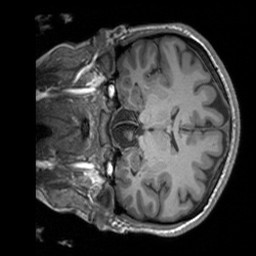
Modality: T1w
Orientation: coronal
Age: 26
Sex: female
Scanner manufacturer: siemens
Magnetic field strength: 3 T
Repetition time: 1.9 s
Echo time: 0.00252 s